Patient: sex F, age 58
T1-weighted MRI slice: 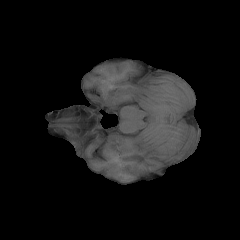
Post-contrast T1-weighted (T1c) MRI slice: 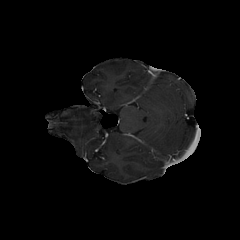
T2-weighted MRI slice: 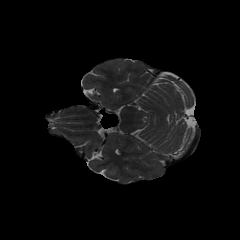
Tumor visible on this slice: no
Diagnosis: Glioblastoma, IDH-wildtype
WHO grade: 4